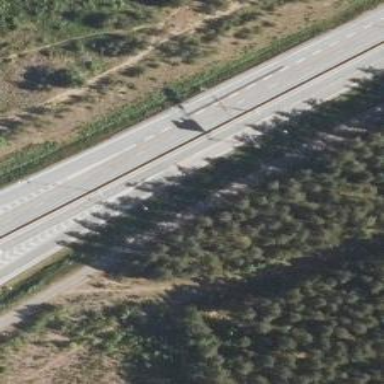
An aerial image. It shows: Trunk highway.